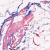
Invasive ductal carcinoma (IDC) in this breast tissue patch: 0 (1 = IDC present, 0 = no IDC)